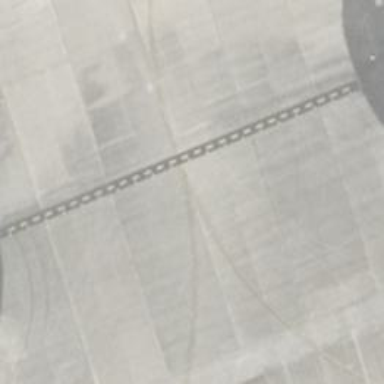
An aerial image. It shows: Taxiway at the airport with concrete surface.